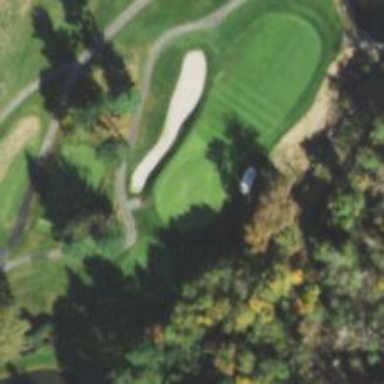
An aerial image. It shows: Golf hole.